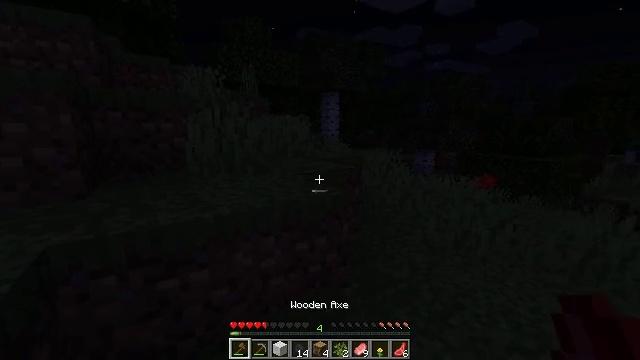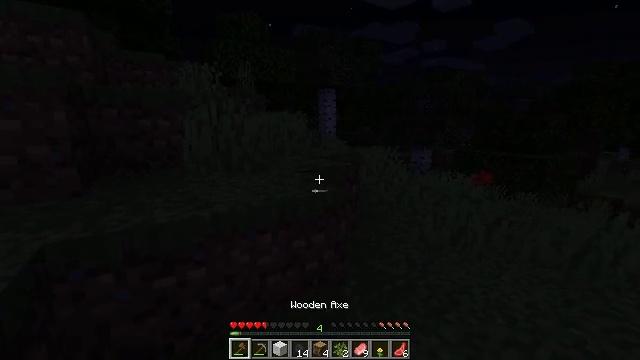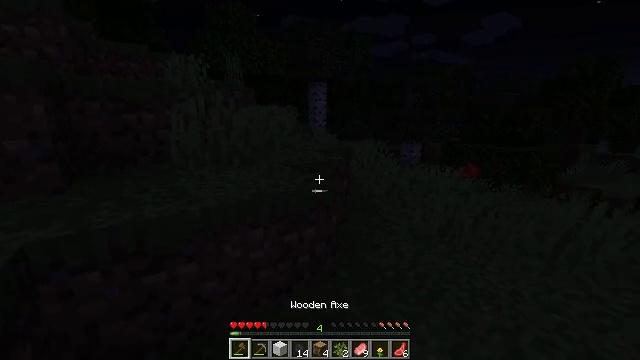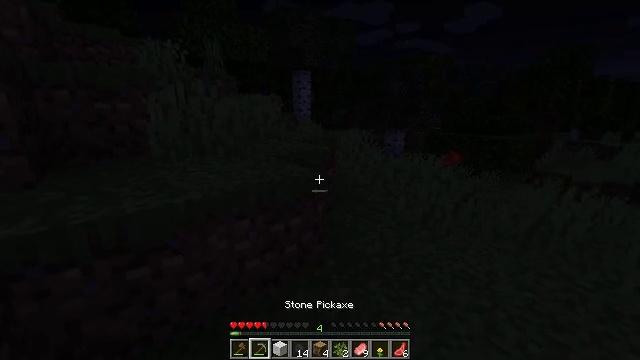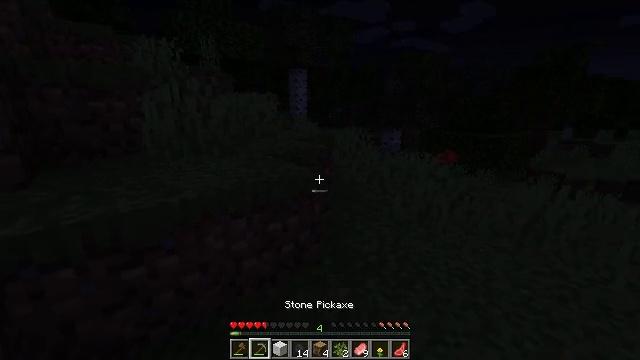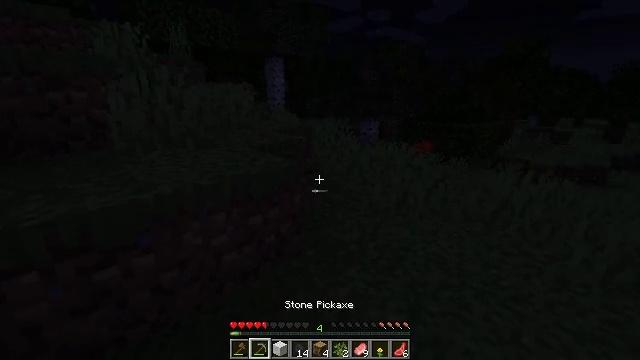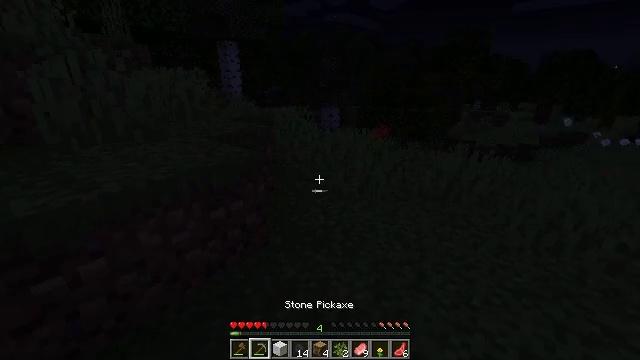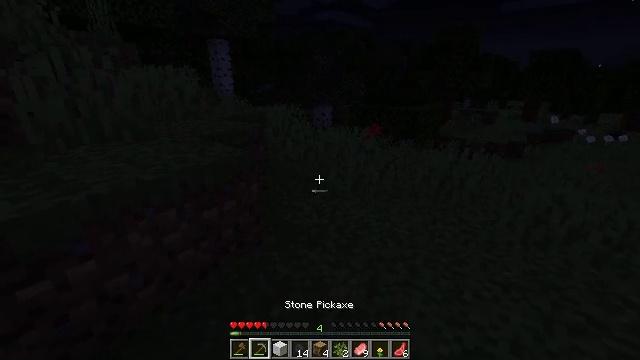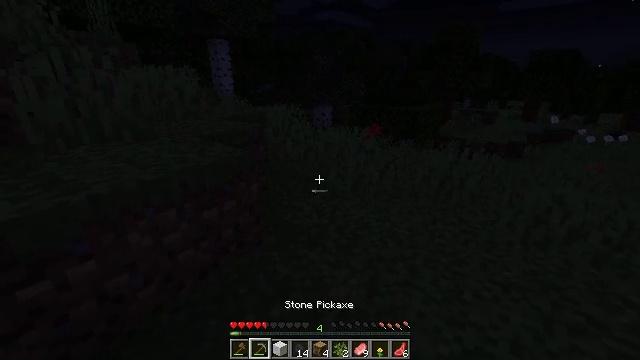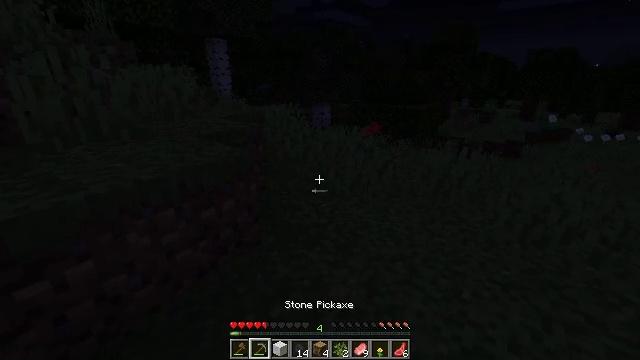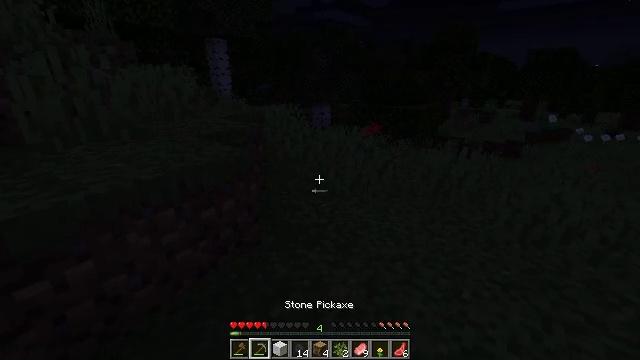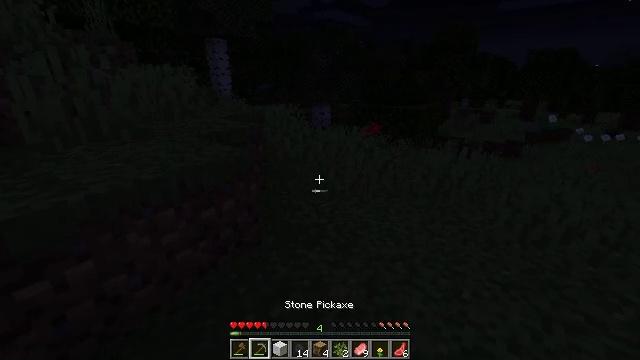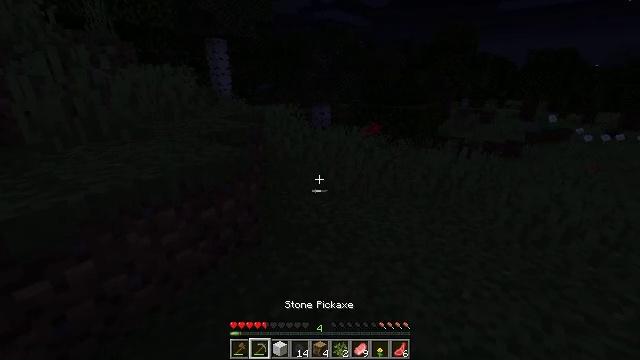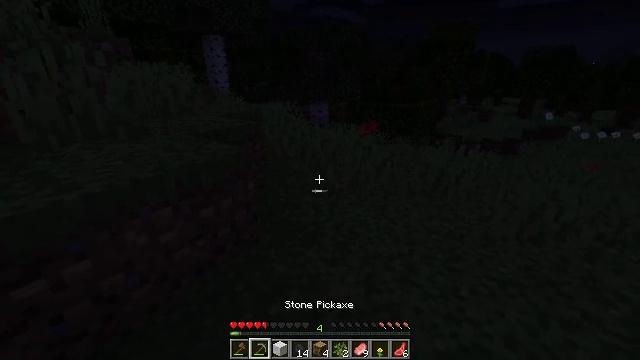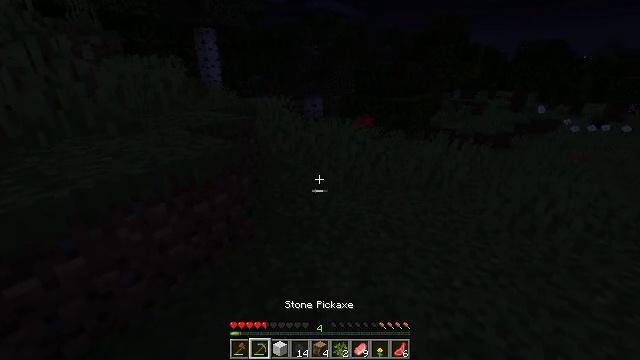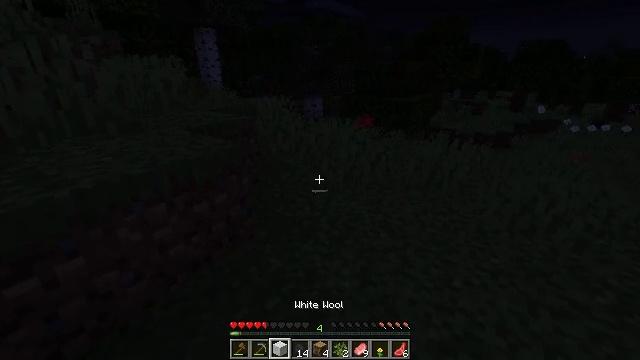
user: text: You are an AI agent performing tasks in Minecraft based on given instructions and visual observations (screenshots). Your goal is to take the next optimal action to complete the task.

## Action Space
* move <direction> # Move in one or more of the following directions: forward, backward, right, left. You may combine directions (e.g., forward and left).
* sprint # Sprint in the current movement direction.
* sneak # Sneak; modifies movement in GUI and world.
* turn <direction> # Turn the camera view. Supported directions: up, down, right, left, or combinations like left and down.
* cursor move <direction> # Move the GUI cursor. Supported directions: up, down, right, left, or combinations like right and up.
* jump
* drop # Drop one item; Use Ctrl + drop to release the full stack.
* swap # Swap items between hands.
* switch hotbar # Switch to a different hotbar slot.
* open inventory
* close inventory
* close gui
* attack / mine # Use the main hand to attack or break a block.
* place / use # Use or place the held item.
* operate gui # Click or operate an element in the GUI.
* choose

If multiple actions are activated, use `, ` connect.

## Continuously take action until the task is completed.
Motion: motion action
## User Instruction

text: Transform wool into light gray wool using a crafting table.
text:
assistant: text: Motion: no_op
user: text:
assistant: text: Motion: turn right and down
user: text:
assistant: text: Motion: turn right and down
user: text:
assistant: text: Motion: no_op
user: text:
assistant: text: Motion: turn right and down
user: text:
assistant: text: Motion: turn right and down
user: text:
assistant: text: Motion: turn right
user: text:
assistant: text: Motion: no_op
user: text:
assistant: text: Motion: no_op
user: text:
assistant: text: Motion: no_op
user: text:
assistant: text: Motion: no_op
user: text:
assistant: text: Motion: no_op
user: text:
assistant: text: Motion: no_op
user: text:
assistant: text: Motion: turn right and down
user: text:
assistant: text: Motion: no_op
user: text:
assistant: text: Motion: no_op
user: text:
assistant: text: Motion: open inventory
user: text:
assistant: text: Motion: open inventory
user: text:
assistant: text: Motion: open inventory
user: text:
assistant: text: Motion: open inventory
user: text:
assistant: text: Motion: cursor move down
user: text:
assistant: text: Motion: cursor move down
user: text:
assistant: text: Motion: cursor move down
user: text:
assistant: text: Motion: no_op
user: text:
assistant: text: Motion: cursor move down
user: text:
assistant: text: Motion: no_op
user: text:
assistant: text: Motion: cursor move right
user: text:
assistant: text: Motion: cursor move right
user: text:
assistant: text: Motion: no_op
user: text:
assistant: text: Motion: no_op